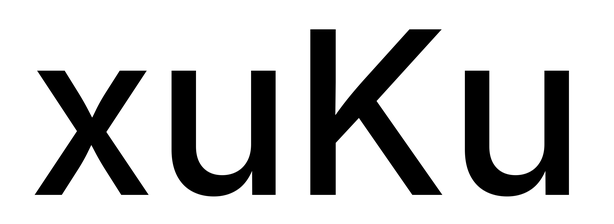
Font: Inter_Medium